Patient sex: M
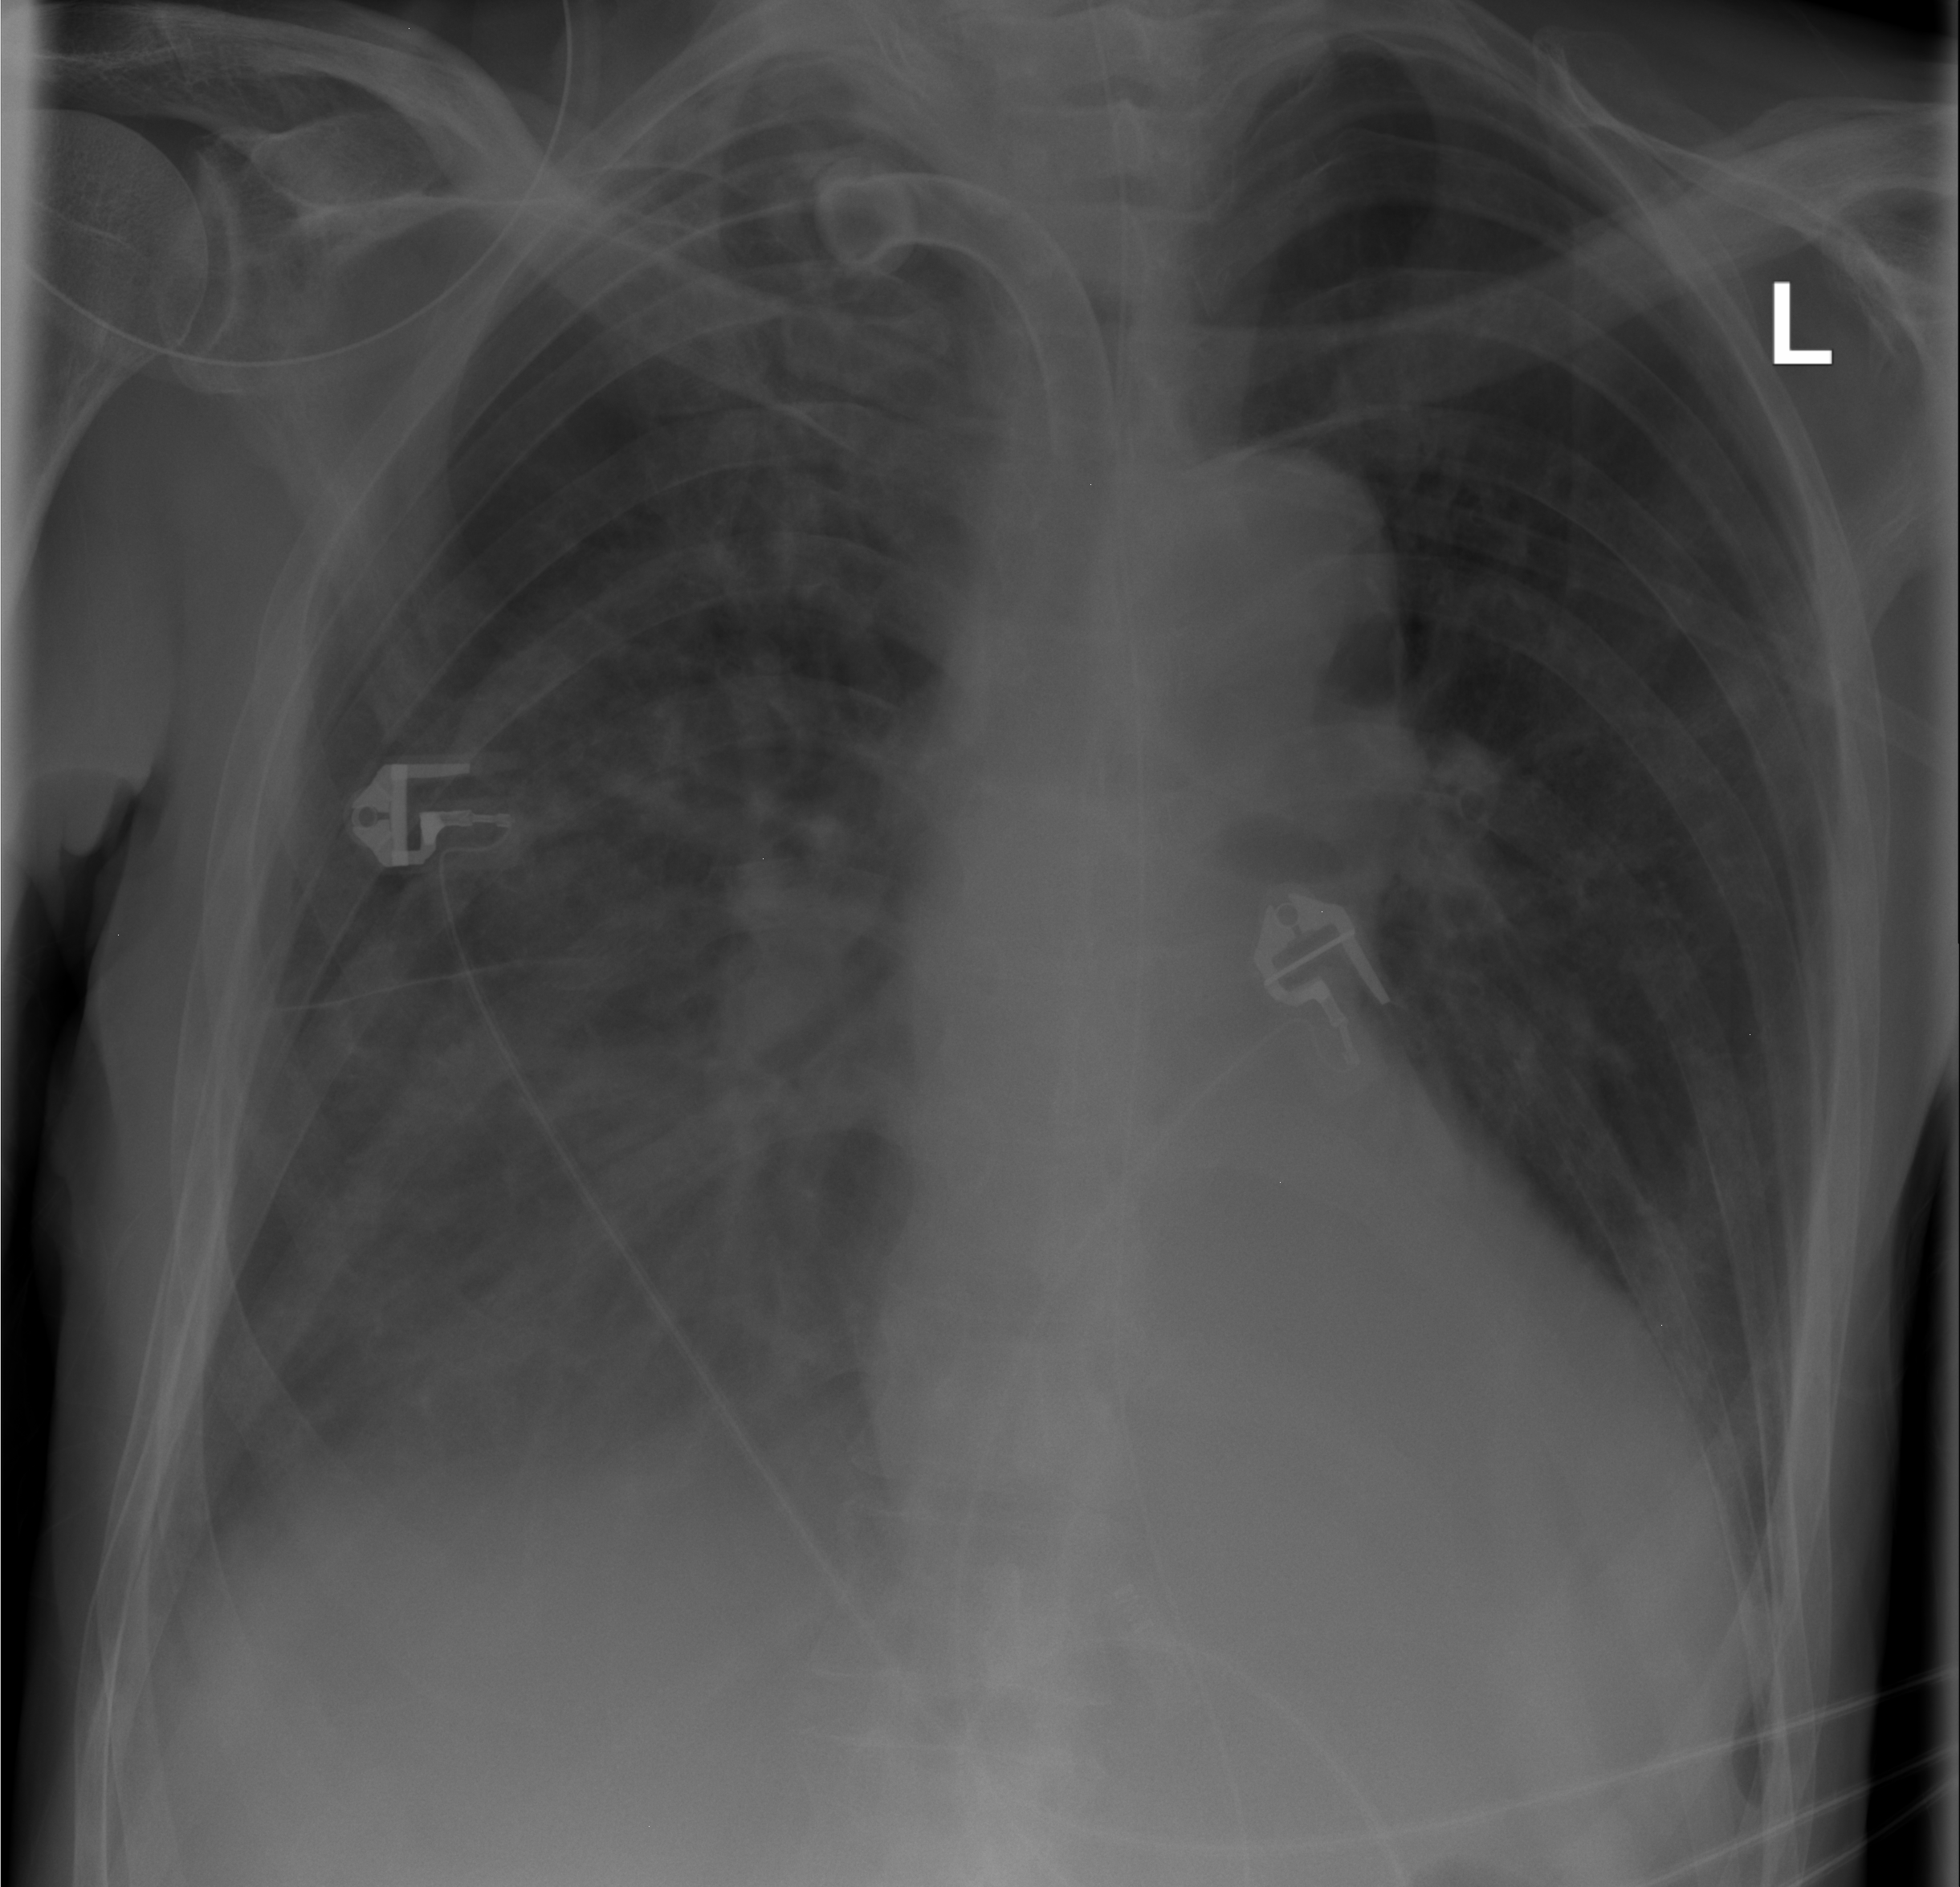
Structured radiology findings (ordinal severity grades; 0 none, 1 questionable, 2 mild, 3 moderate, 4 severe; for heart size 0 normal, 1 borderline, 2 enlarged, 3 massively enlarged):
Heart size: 2
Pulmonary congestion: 2
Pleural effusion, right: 3
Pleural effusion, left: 0
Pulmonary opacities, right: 2
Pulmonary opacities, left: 0
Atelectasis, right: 2
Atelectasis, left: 2